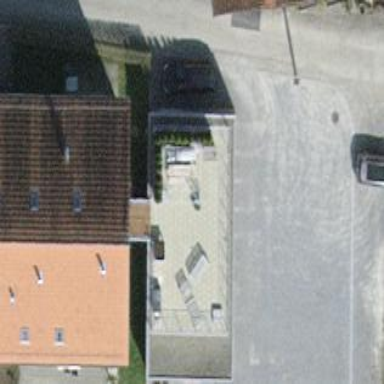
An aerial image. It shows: Flat-roofed building.